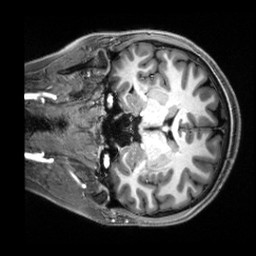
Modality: T1w
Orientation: coronal
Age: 21
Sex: female
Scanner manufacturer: siemens
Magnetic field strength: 3 T
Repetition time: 2.5 s
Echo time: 0.00222 s